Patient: sex M, age 46
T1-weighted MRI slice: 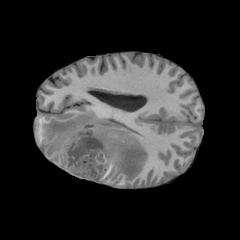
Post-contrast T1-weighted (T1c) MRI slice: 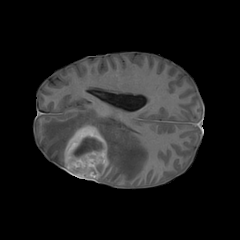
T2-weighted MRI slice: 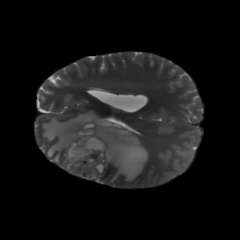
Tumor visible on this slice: yes
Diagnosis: Glioblastoma, IDH-wildtype
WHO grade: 4